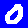
Digit: 0